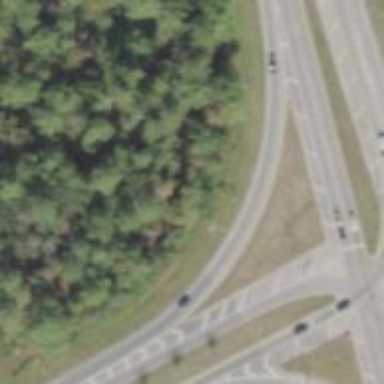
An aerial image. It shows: Trunk link road with asphalt surface.